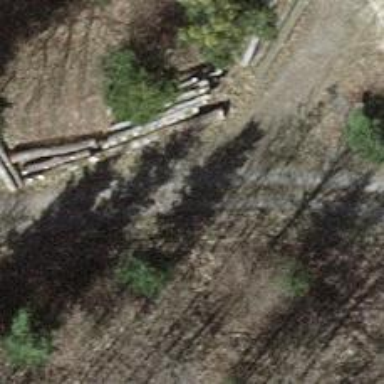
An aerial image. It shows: Compacted grade3 track.